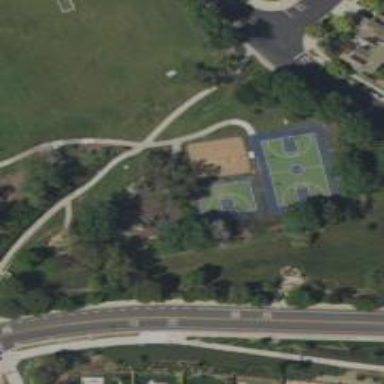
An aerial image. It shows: Dog park for leisure land.